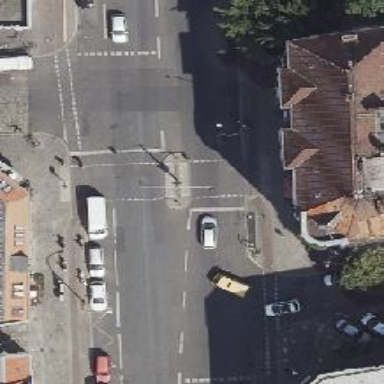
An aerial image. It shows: Road with traffic signals.